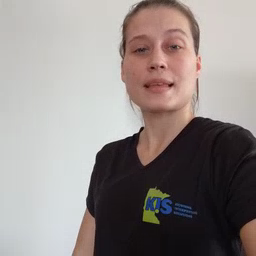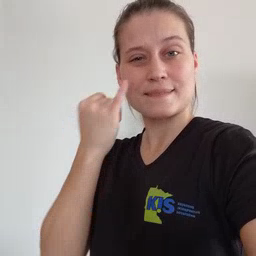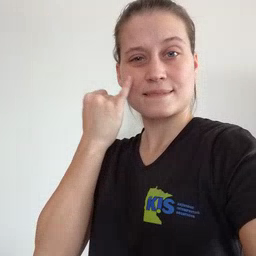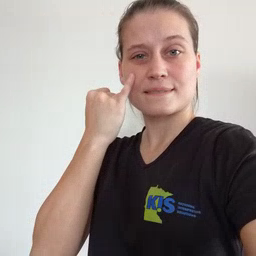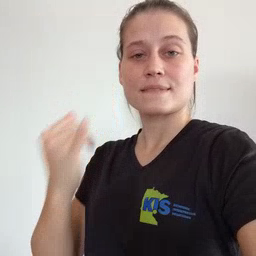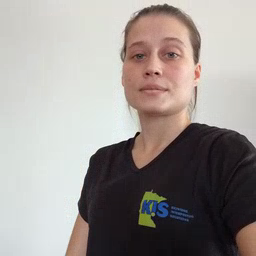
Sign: if